Question: I'm looking for a way to make this kind of dynamic flexbox grid:
Even amount of items: Standard 2 column Grid
Uneven amount of items: The last item should use two rows on the right column
(exception: if only two items available )

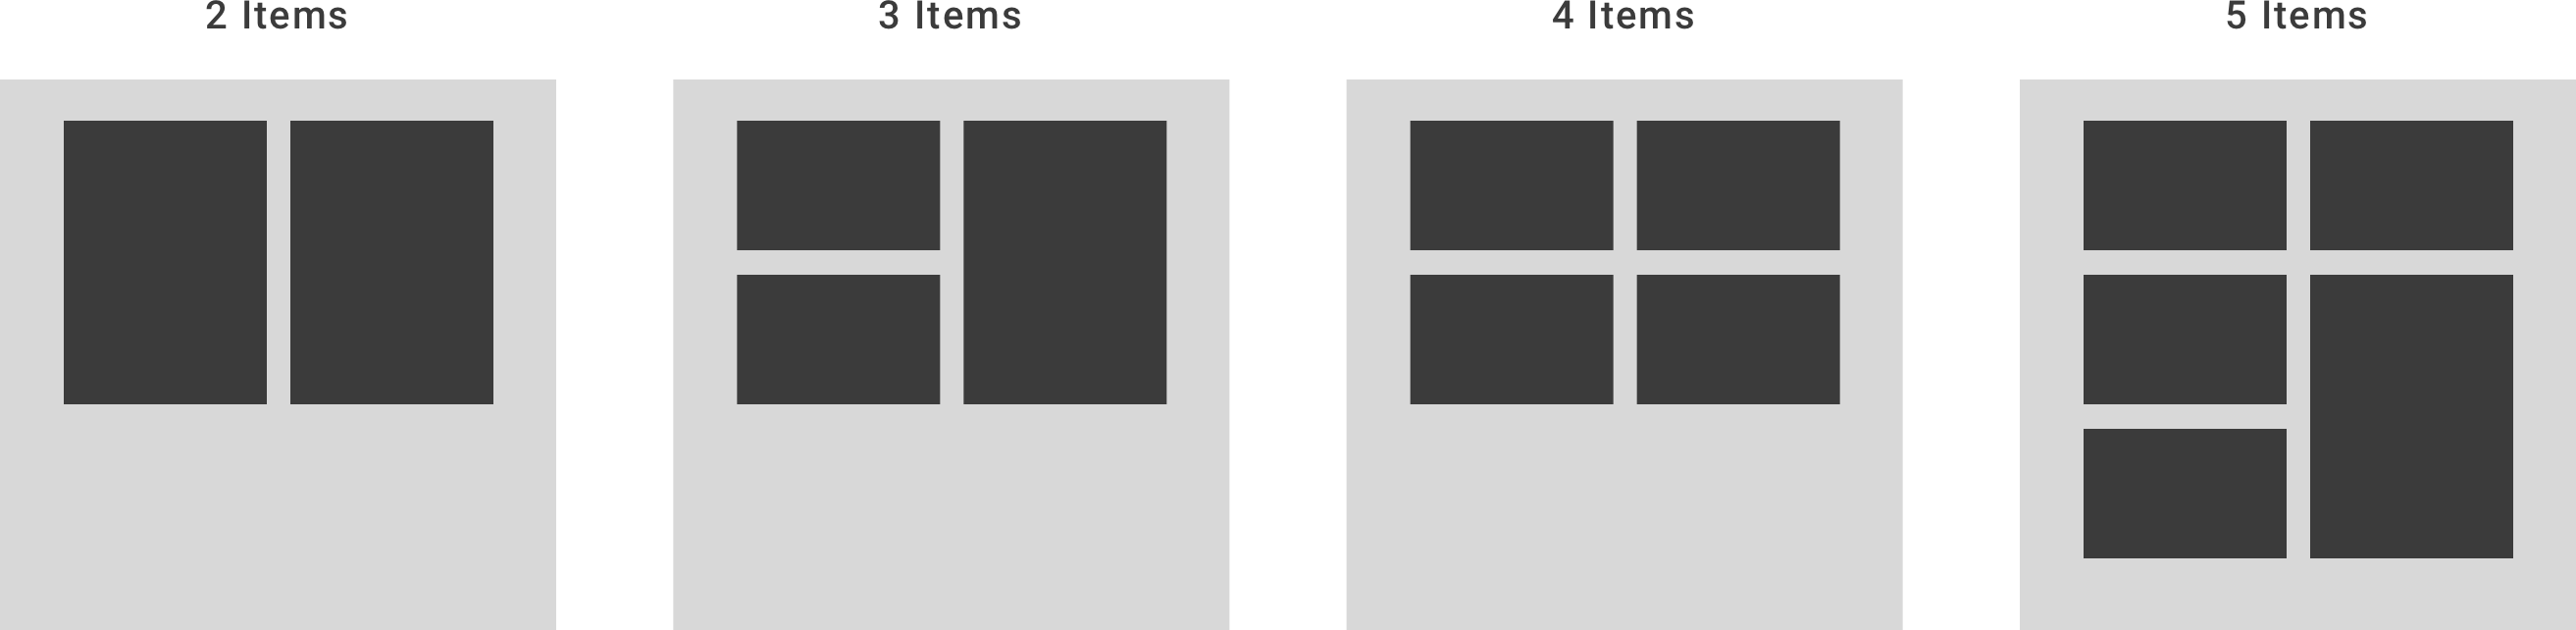
Answer: Managed to create your using 'flexbox'es:
Check out the code below:
'''
$('input[type=button]').click(function() {
$('.wrapper').append('<div></div>');
});
'''
'''
body {
margin: 0;
}
* {
box-sizing: border-box;
}
.wrapper {
display: flex;
flex-wrap: wrap;
}
.wrapper > div {
border: 1px solid red;
flex: 0 1 50%;
height: 100px;
}
.wrapper > div:nth-last-child(2):nth-child(even) {
height: 200px;
}
.wrapper > div:nth-last-child(2):nth-child(even) + div {
margin-top: -100px;
}
input[type=button] {
position: fixed;
top: 20px;
left: 20px;
}
.wrapper > div:nth-last-child(2):first-child {
height: 200px;
}
.wrapper > div:nth-last-child(2):first-child + div {
height: 200px;
}
'''
'''
<script src="https://ajax.googleapis.com/ajax/libs/jquery/2.1.1/jquery.min.js"></script>
<div class="wrapper">
<div></div>
<div></div>
</div>
<input type="button" value="Add Element" />
'''
This is actually a that adjusts for 'height' and 'margin' of the boxes.
Let me know your feedback on this. Thanks!